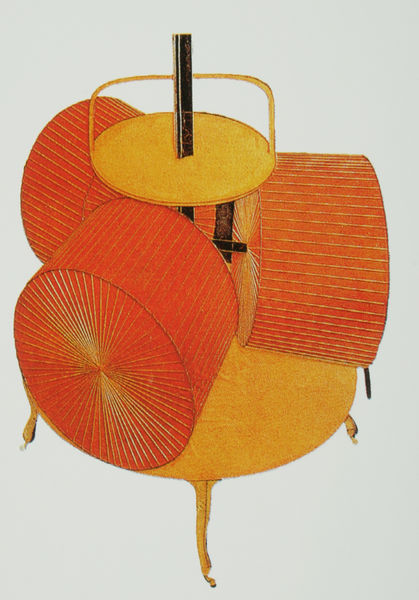
Titel: Schokoladenmühle Nr.2
Künstler: Marcel Duchamp
Standort: Philadelphia (PA)
Institution: Philadelphia Museum of Art
Schlagwörter: fuß, gelb, bewegung, orange, schwarz, tisch, weiss, zeichnung, rot, möbel, mühle, drei, kreis, rund, räder, bein, füße, japan, modern, linien, drehen, rad, geländer, striche, maschine, linie, gerät, technik, strich, kreise, entwurf, trommel, landwirtschaft, achse, isoliert, etagere, objekt, mühlrad, zahnräder, zahnrad, mechanik, mühlräder, trommeln, einzeln, reis, mühlstein, schlagzeug, walze, entwurt, mahlen, mechanisch, walzen